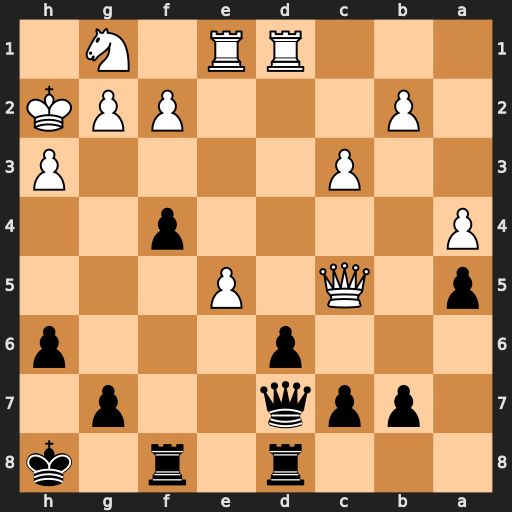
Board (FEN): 3r1r1k/1ppq2p1/3p3p/p1Q1P3/P4p2/2P4P/1P3PPK/3RR1N1
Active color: b
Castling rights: -
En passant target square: -
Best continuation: dxc5 Rxd7 Rxd7